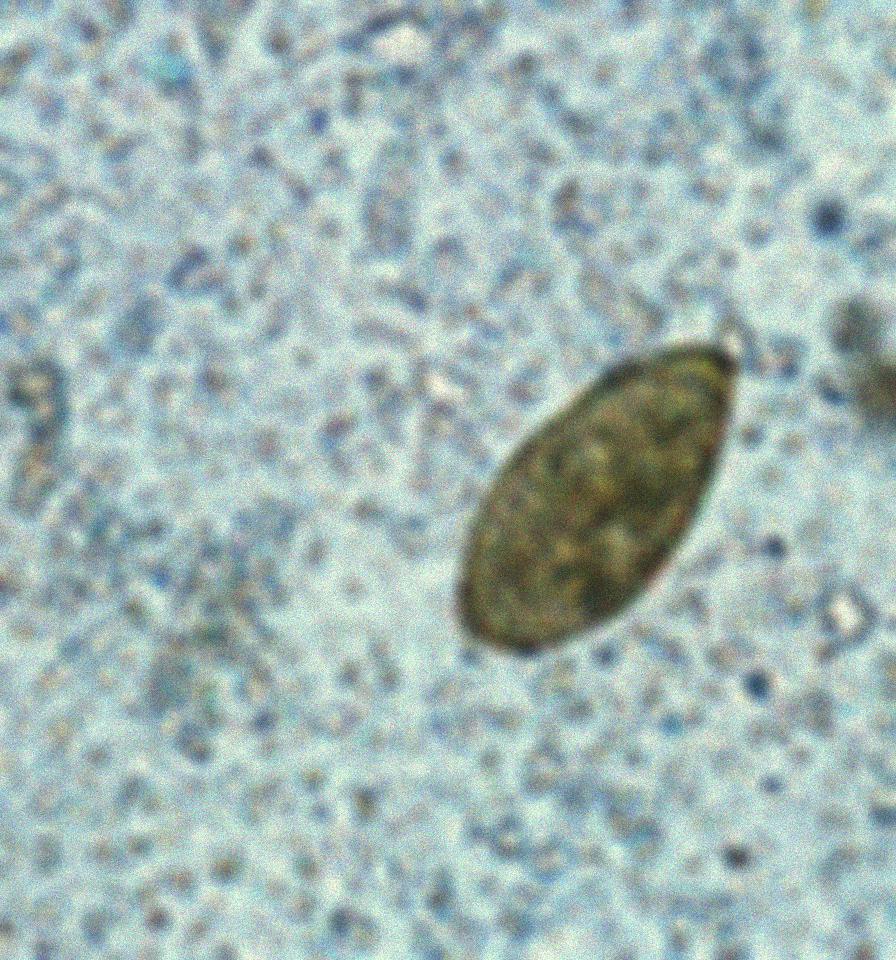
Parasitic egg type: Paragonimus spp